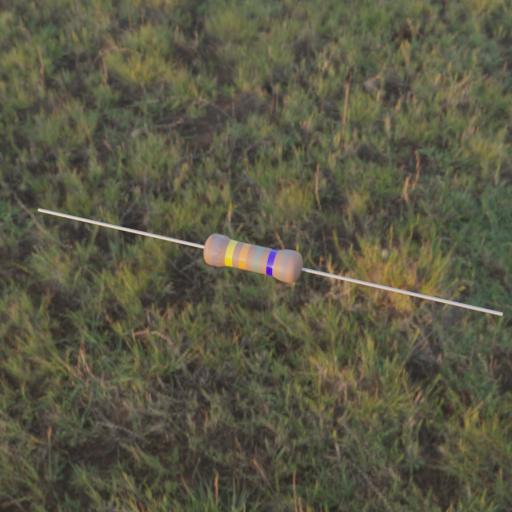
Resistor colour bands (in order): gray, yellow, orange, gray, blue, gray